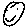
Label: smiley face